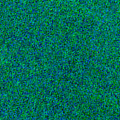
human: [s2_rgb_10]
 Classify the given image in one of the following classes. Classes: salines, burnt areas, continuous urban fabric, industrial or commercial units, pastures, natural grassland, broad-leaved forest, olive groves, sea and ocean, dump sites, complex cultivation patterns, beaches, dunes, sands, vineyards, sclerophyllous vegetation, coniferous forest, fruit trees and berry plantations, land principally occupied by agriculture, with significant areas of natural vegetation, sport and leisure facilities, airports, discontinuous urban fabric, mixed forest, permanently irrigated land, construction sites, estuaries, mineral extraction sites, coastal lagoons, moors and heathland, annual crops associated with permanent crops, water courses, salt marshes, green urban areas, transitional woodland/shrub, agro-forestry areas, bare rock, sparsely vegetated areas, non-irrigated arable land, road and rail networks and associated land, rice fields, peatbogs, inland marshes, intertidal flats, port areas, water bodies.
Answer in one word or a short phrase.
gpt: sea and ocean